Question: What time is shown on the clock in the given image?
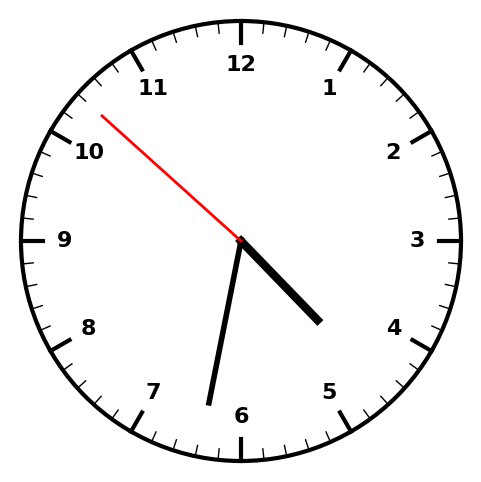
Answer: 04:31:52